Question: I have a '_layout.html' template as follows:
'''
<!DOCTYPE html>
{% load staticfiles %}
<html lang="en">
<head>
{% block linkcss %}{% endblock %}
<title>{% block title %}{% endblock %}</title>
<script type="text/javascript" src="{% static 'scripts/jquery-2.1.3.min.js' %}"></script>
{% block scripts %}{% endblock %}
</head>
<body>
{% block head %}{% endblock %}
<table class="page_content">
<tr>
<td>
<div id="content">
{% block content %}{% endblock %}
</div>
</td>
</tr>
</table>
</body>
</html>
'''
The page 'home.html' extends the above with the following:
'''
{% extends "generic/_layout.html" %}
{% load staticfiles %}
{% block title %}{{ cust_title }}{% endblock %}
{% block linkcss %}<link rel="stylesheet" type="text/css" href="{% static '{{ cust_stylesheet }}' %}" />{% endblock %}
{% block scripts %}
<script type="text/javascript">
</script>
{% endblock %}
{% block head %}
<table class="head">
<tr>
<td class="center">
<img src="{% static '{{ cust_header }}' %}">
</td>
</tr>
</table>
{% endblock %}
{% block content %}
<table class="content">
<thead align="center">
<tr>
<th colspan="3" style="text-align: center">{{ cust_message }}</th>
</tr>
</thead>
<tbody>
</tbody>
</table>
{% endblock %}
'''
The view is generic in that the code checks the path and gets the context data and page ...here is an example:
'''
# customer configurations constants:
CUSTOMER_CONFIGS = {
'samplewebpage': {
'context': {
'cust_title': "Sample Customer Page",
'cust_stylesheet': "SampleWeb/style.css",
'cust_header': "SampleWeb/sample_header.png",
'cust_message': "Welcome to Sample Web Page"
},
'home': "SampleWebPage/home.html"
},
}
# generic view:
def index(request):
path = request.path.replace("/", "")
context = CUSTOMER_CONFIGS[path]['context']
page = CUSTOMER_CONFIGS[path]['home']
return render(request, page, context)
'''
Directory structure:

The 'cust_title' works properly. So how can I pass the 'cust_stylesheet' location and 'cust_header' image source the same way?
The actual rendering resembles the following:
'''
<link rel="stylesheet" type="text/css" href="/static/%7B%7B%20cust_stylesheet%20%7D%7D" />
<img src="/static/%7B%7B%20cust_header%20%7D%7D">
'''
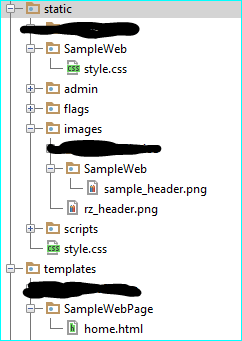
Answer: As @DanielRoseman says in comments But it is possible to use variables. Then you could try this:
'''
{% static cust_header %}
'''
That should print your string properly.